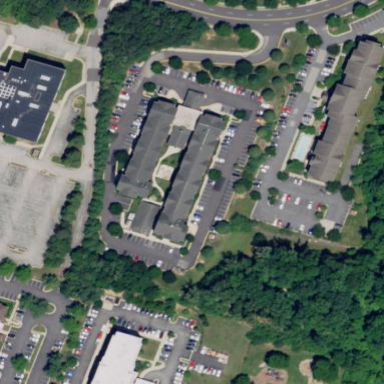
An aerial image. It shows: Hotel building.